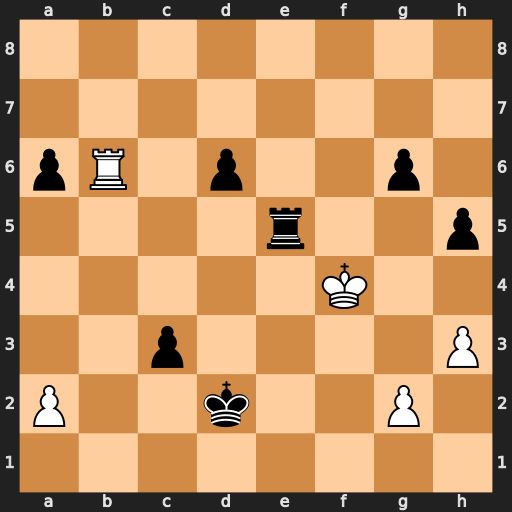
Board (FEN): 8/8/pR1p2p1/4r2p/5K2/2p4P/P2k2P1/8
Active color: w
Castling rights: -
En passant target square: -
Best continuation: Rxd6+ Ke1 Kxe5 c2 Rc6